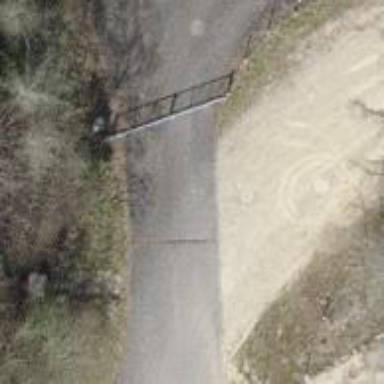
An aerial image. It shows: Fence.